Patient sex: M
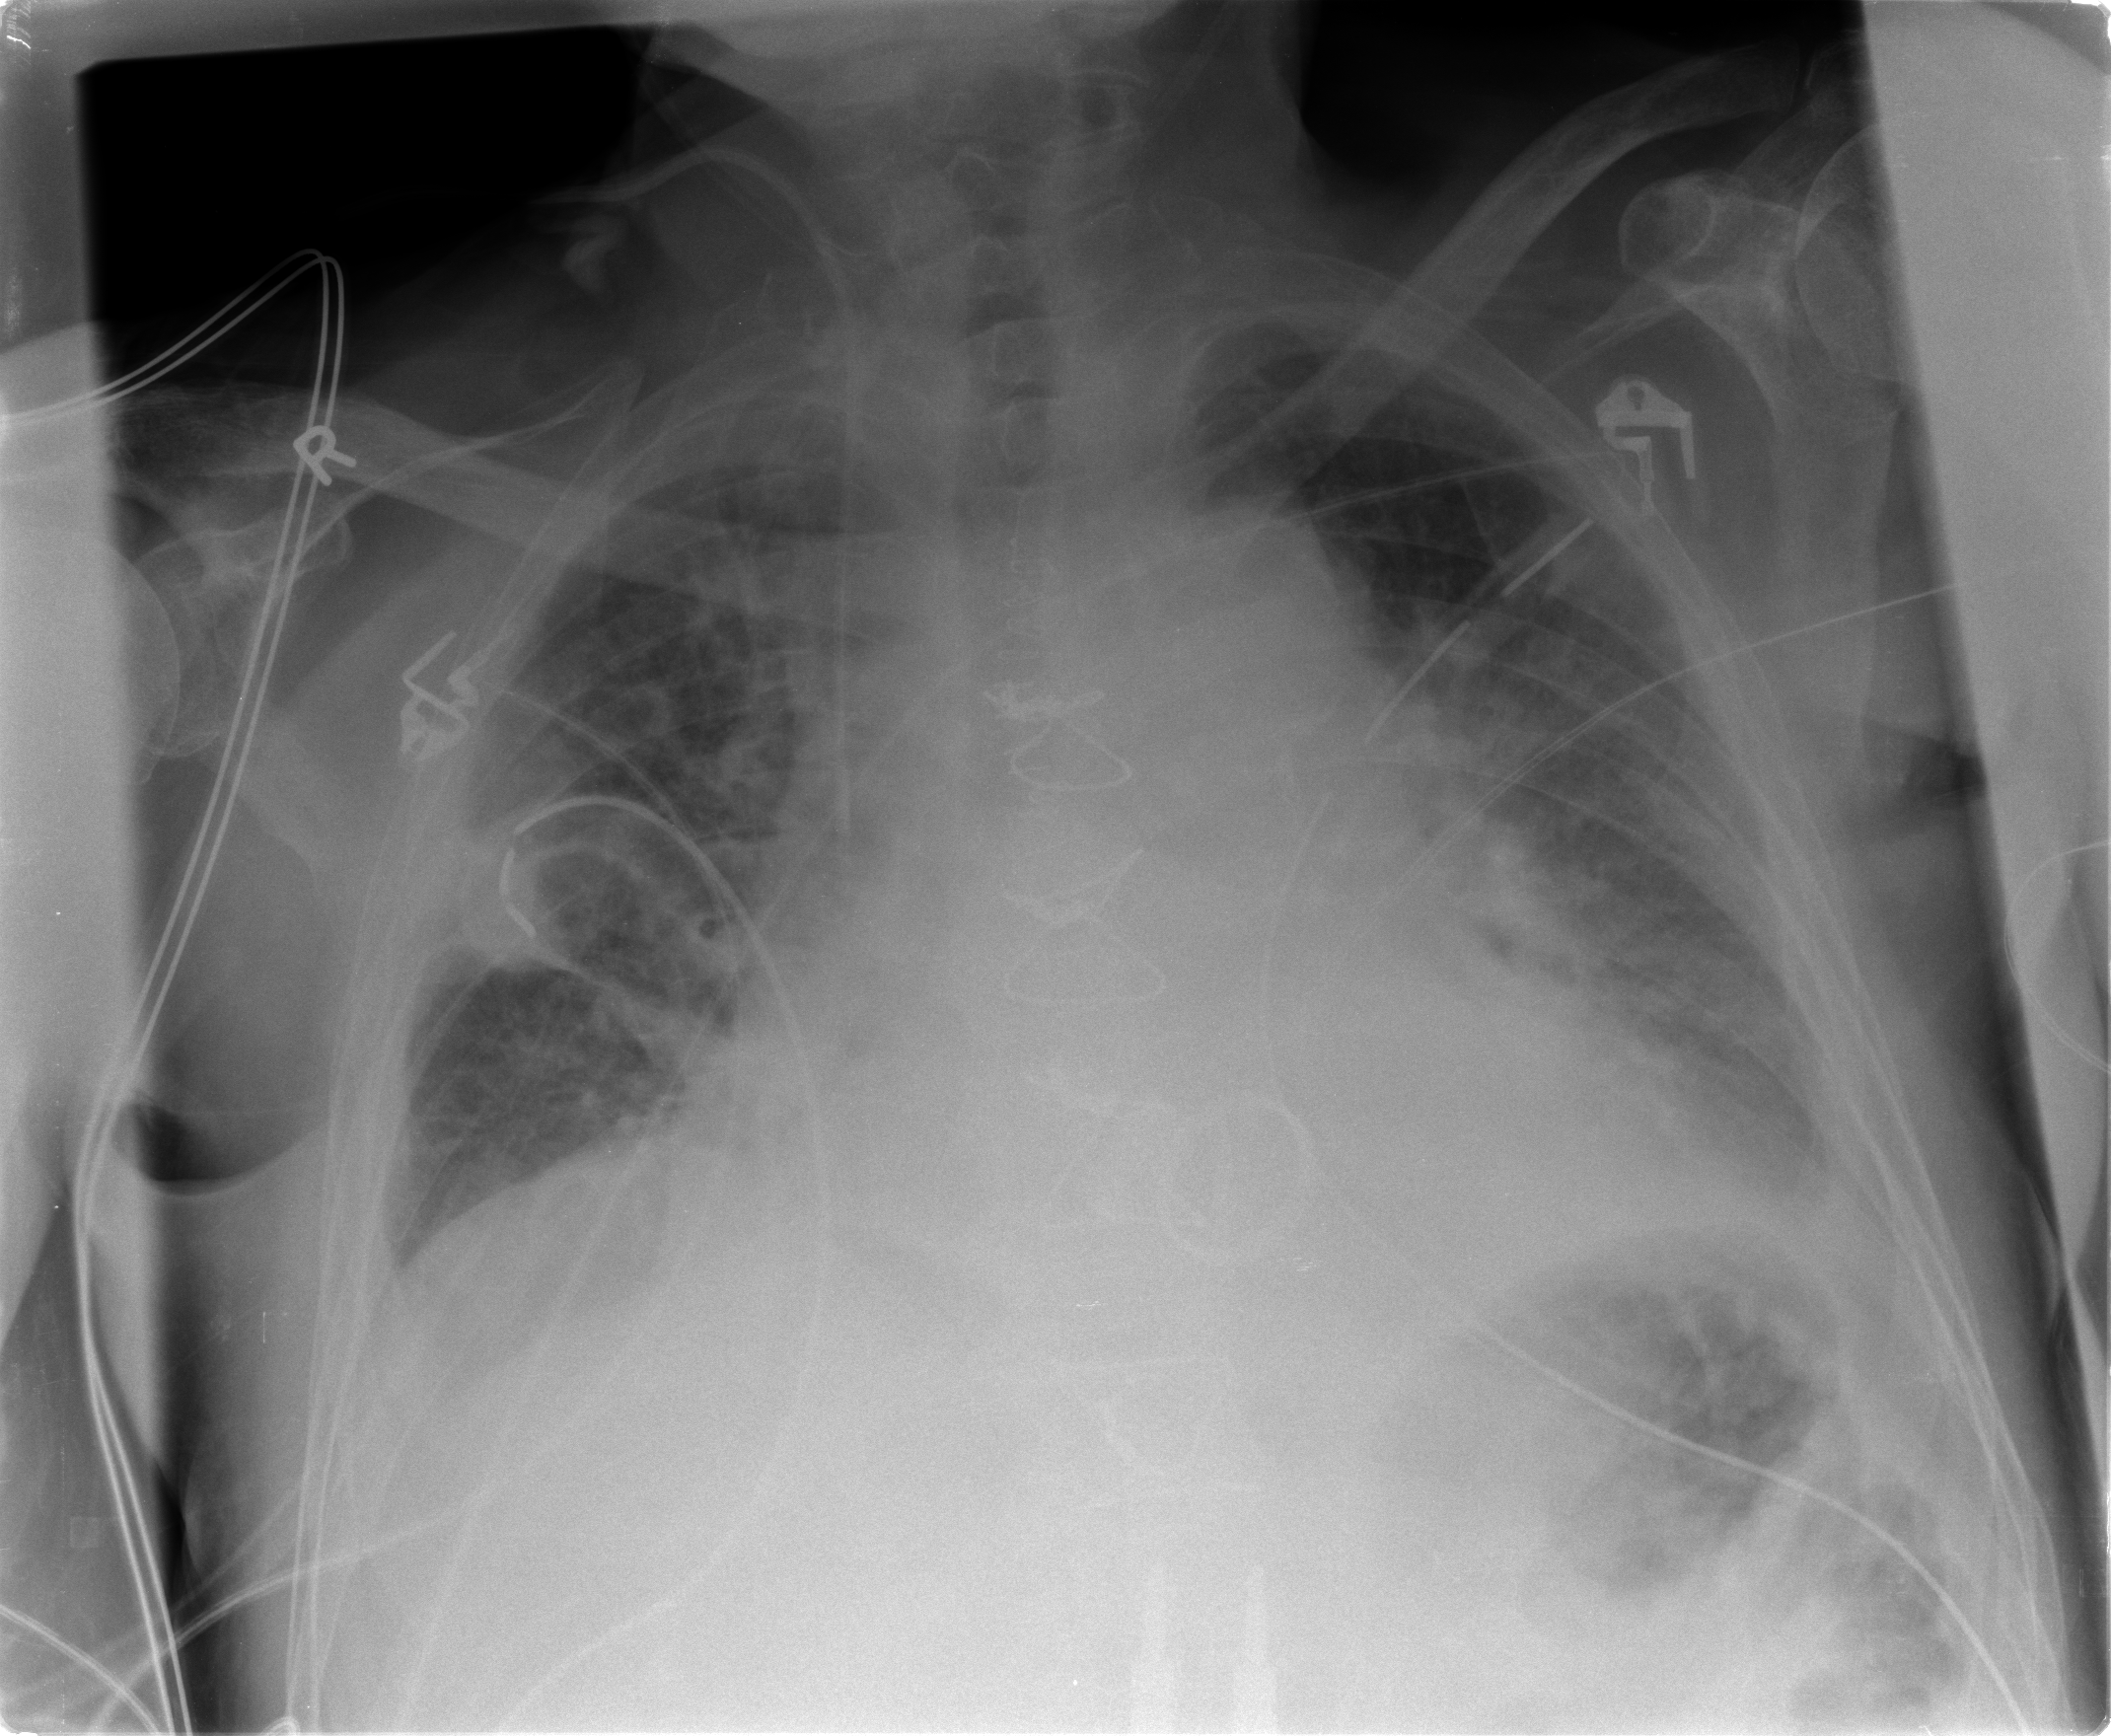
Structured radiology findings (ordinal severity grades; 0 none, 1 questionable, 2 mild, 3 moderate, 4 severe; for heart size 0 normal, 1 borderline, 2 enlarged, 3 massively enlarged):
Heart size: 3
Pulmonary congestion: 3
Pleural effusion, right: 1
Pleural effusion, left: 2
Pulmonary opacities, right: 2
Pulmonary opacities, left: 2
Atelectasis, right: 2
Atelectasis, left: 2